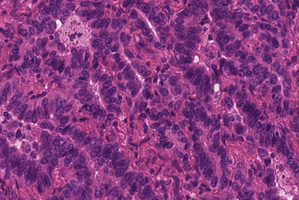
Tumor epithelial tissue: yes
Tumor-associated stroma tissue: yes
Normal tissue: no